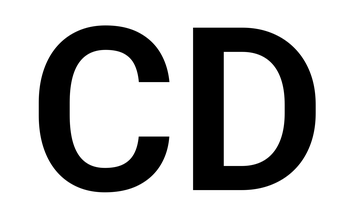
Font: Roboto_SemiBold